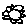
Label: sun